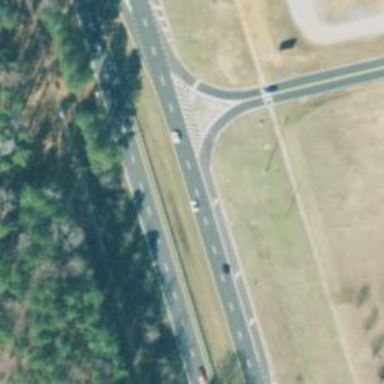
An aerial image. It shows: Asphalt road classified as primary highway with expressway characteristics.